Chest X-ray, AP view. Patient: 58 years old, sex M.
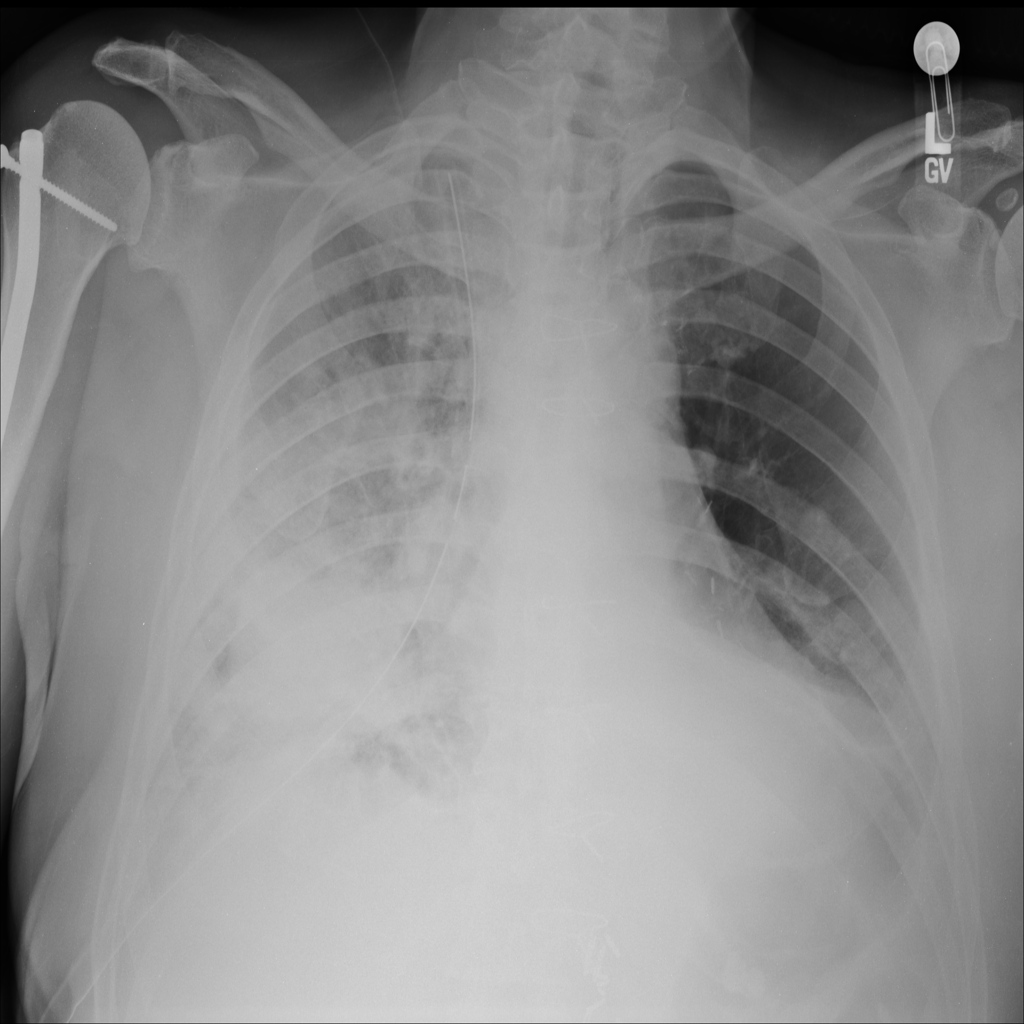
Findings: Consolidation, Nodule